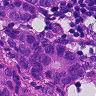
Metastatic tissue present: yes